Question: I am trying to figure out why I keep having first column in my div table have more space than the rest of the columns. I don't understand what is so special about it considering I apply the same CSS to all columns equally. I am trying to keep the same equal width for all columns. But look what I have:

My goal is to have the same equal space between Value1, Value 2, Value3 and Value 4. Here is my CSS and its HTML:
'''
.Table2
{
display: table;
background:white;
}
.Row2
{
display: table-row;
}
.Cell3
{
display: table-cell;
white-space:nowrap;
padding-left: 5px;
padding-right: 5px;
}
.Cell4
{
display: table-cell;
white-space:nowrap;
padding-left: 5px;
padding-right: 5px;
border-top:1px solid;
}
.Cell5
{
display: table-cell;
white-space:nowrap;
padding-left: 5px;
padding-right: 5px;
border-bottom:1px solid;
}
'''
I did the research and this is how div tables are made. According to examples I've seen, they all had the same equal spacing, but why am I having one column with greater space than the rest? I don't understand what is so special about Value 1 column in my CSS This is my HTML:
'''
<div class="Table2">
<div class="Row2">
<div class="Cell3">
<p><font class="textlargedarkblue"> Info: </font> <font class="textTotalPrice1"> $1.00</font></p>
</div>
</div>
<div class="Row2">
<div class="Cell4">
<p><font class="textsmalldarkblue"> Value1 </font></p>
</div>
<div class="Cell4">
<p><font class="textsmall"> Value2 </font></p>
</div>
<div class="Cell4">
<p><font class="textsmall"> Value3 </font></p>
</div>
<div class="Cell4">
<p><font class="textlittle">Value4 </font></p>
</div>
</div>
</div>
'''
Could somebody explain to me how I can keep all Value columns have the same space width?
P.S. The CSS for Value1 is not having any spacing of its own, it's simply defining font and color:
'''
.textlargedarkblue{font-family: Verdana, Geneva, sans-serif;font-size:16px; color:darkblue; font-weight: bold}
'''
Same for Value2..Value4 So that shouldn't be the problem.
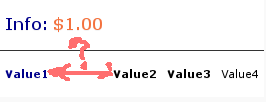
Answer: That column is stretching to fit your 'Info: $1.00' line. You should put that in a div or something separate, since it isn't part of the table. Or make that row a different class and remove the 'display: table-row;' for it.